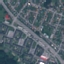
Land use / land cover class: Highway